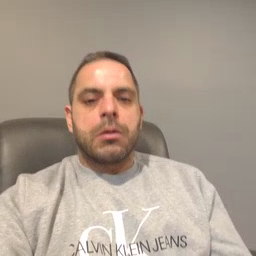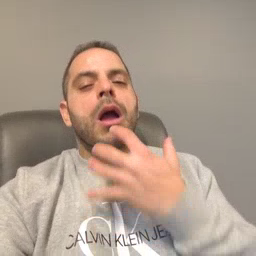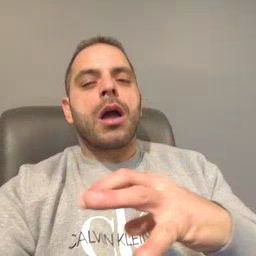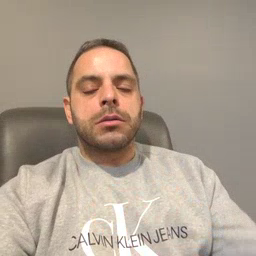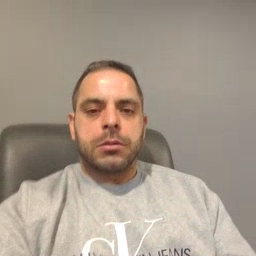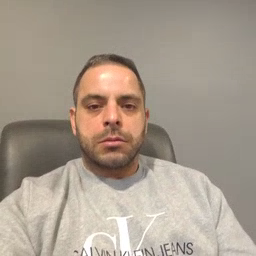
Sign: hot